Question: currently when user click on the list of the items, the row will expanded. I need help with how to make when user click again on the list it will collapsed. I don't want to put any button (if possible) It's will be a touchscreen system.
This is my current output:

This is my code:
'''
<StackPanel Name="spItemDisplay" HorizontalAlignment="Stretch" Margin="0,10,0,0" Grid.Row="3" VerticalAlignment="Stretch" Orientation="Horizontal" >
<ScrollViewer HorizontalAlignment="Right" >
<DataGrid HorizontalAlignment="Center" Width="1096" Name="dgItemDisplay" AutoGenerateColumns="False" Height="auto" >
<DataGrid.Columns>
<DataGridTextColumn IsReadOnly="True" x:Name="dgItemCode" Width="300" Header="Barcode" Binding="{Binding ItemCode}" />
<DataGridTextColumn IsReadOnly="True" x:Name="dgItemName" Width="500" Header="Item Name" Binding="{Binding ItemName}" />
<DataGridTextColumn IsReadOnly="True" x:Name="dgItemPrice" Width="250" Header="Item Price" Binding="{Binding ItemPrice, StringFormat=RM {0}}" />
</DataGrid.Columns>
<DataGrid.RowDetailsTemplate >
<DataTemplate>
<StackPanel Name="spItemDisplay2" HorizontalAlignment="Stretch" Background="White" >
<Grid Margin="0,10" >
<Grid.ColumnDefinitions>
<ColumnDefinition Width="300" />
<ColumnDefinition Width="300" />
<ColumnDefinition Width="100" />
<ColumnDefinition Width="100" />
<ColumnDefinition Width="*" />
</Grid.ColumnDefinitions>
<Grid.RowDefinitions>
<RowDefinition Height="30" />
<RowDefinition Height="30" />
<RowDefinition Height="30" />
<RowDefinition Height="30" />
</Grid.RowDefinitions>
<TextBlock Text="Quantity: " FontWeight="Bold" Grid.Column="2" Grid.Row="0"/>
<TextBox KeyDown="TxtQty_KeyDown" x:Name="txtQty" Text="{Binding Quantity, UpdateSourceTrigger=PropertyChanged}" Grid.Column="3" Grid.Row="0"/>
<TextBlock Text="Discount: " FontWeight="Bold" Grid.Column="2" Grid.Row="1"/>
<TextBox KeyDown="TxtDisc_KeyDown" x:Name="txtDisc" Text="{Binding Discount, UpdateSourceTrigger=PropertyChanged}" Grid.Column="3" Grid.Row="1"/>
<Button Content="Remove Item" HorizontalAlignment="Left" VerticalAlignment="Stretch" Width="95" Click="btnRemoveItem_Click" Grid.Column="3" FontSize="10" Grid.Row="3"/>
</Grid>
</StackPanel>
</DataTemplate>
</DataGrid.RowDetailsTemplate>
</DataGrid>
</ScrollViewer>
</StackPanel>
'''
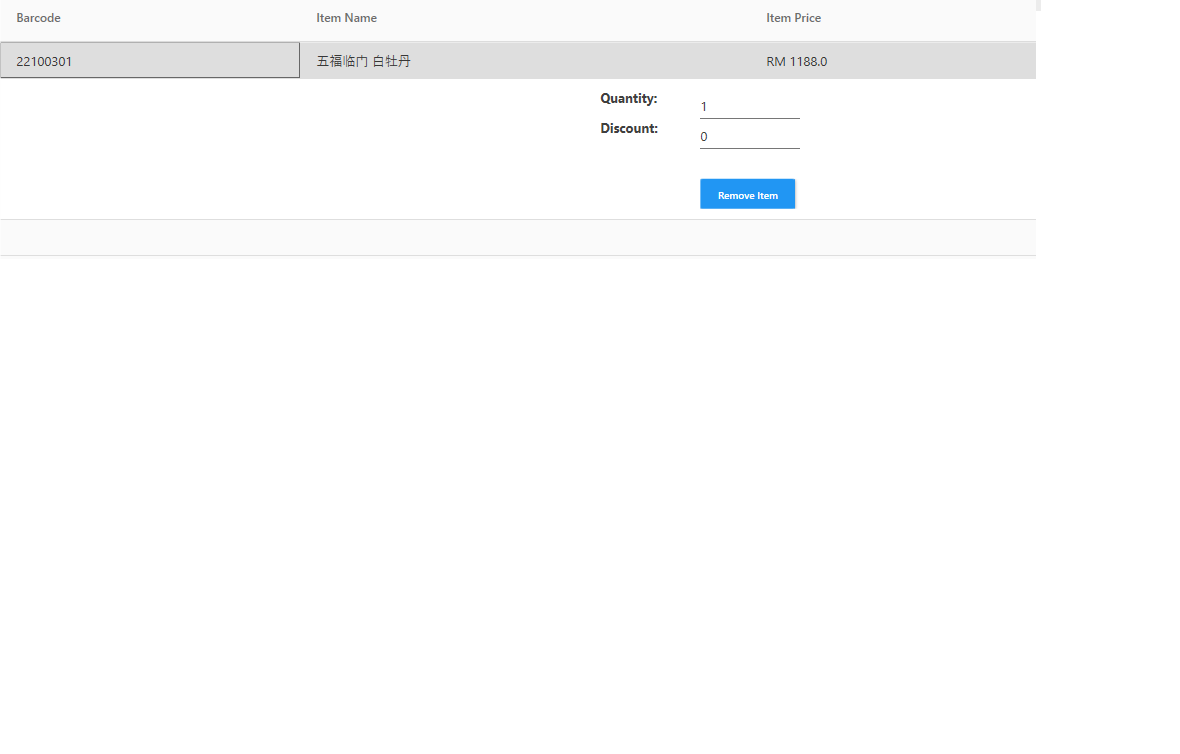
Answer: I already found the solution
I'm adding MouseLeftButtonUp event
and then at the code behind
'''
private void DgItemDisplay_MouseLeftButtonUp(object sender, MouseButtonEventArgs e)
{
DataGrid dg = sender as DataGrid;
if (dg == null)
return;
if (dg.RowDetailsVisibilityMode == DataGridRowDetailsVisibilityMode.VisibleWhenSelected)
dg.RowDetailsVisibilityMode = DataGridRowDetailsVisibilityMode.Collapsed;
else
dg.RowDetailsVisibilityMode = DataGridRowDetailsVisibilityMode.VisibleWhenSelected;
}
'''